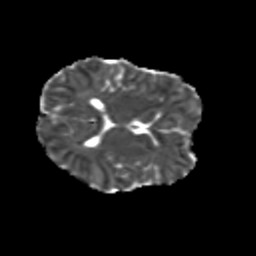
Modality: MD
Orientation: axial
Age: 8
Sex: female
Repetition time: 9.4 s
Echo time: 0.089 s